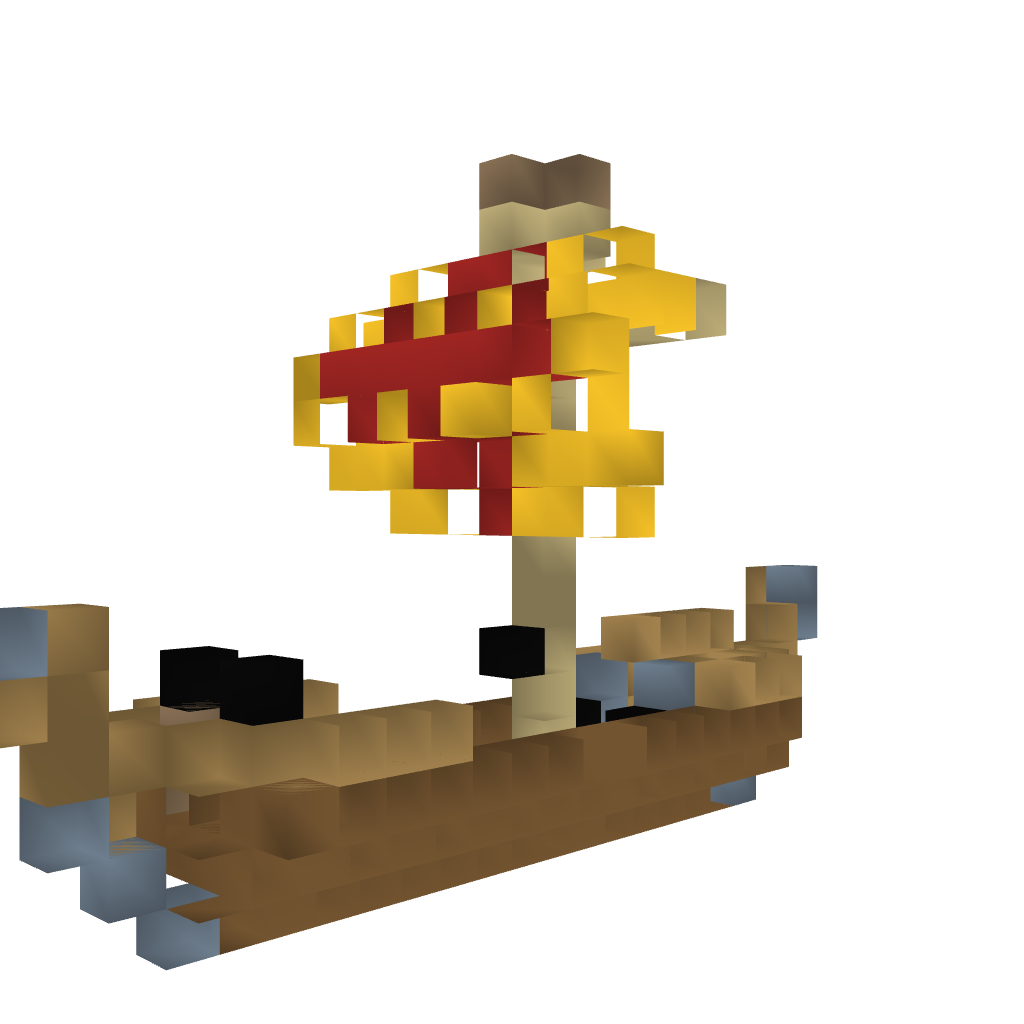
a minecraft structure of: Viking Ship [Small]